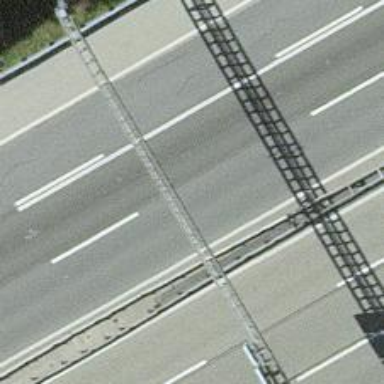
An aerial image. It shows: Gantry structure.